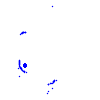
Particle: kaon